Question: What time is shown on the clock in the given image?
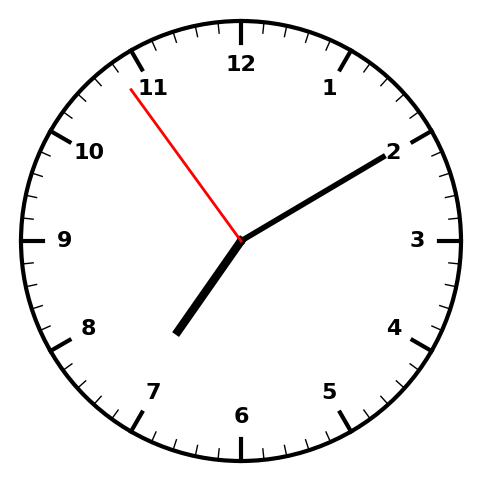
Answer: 07:09:54